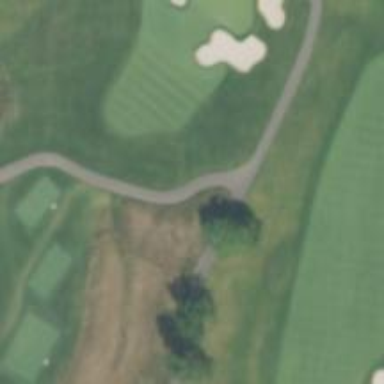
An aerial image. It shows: Golf fairway surrounded by grass.